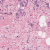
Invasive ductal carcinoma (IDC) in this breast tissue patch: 1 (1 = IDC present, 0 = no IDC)